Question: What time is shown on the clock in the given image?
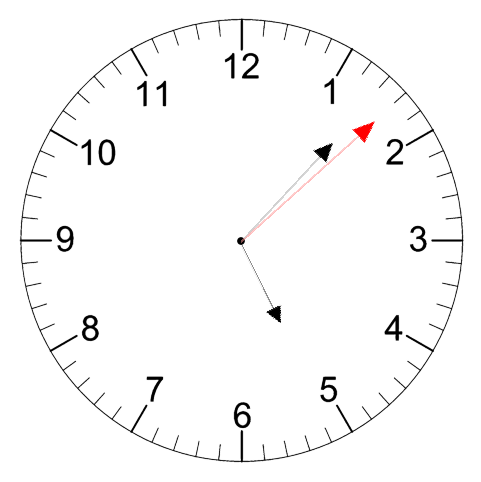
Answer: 05:07:08